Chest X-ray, AP view. Patient: 75 years old, sex M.
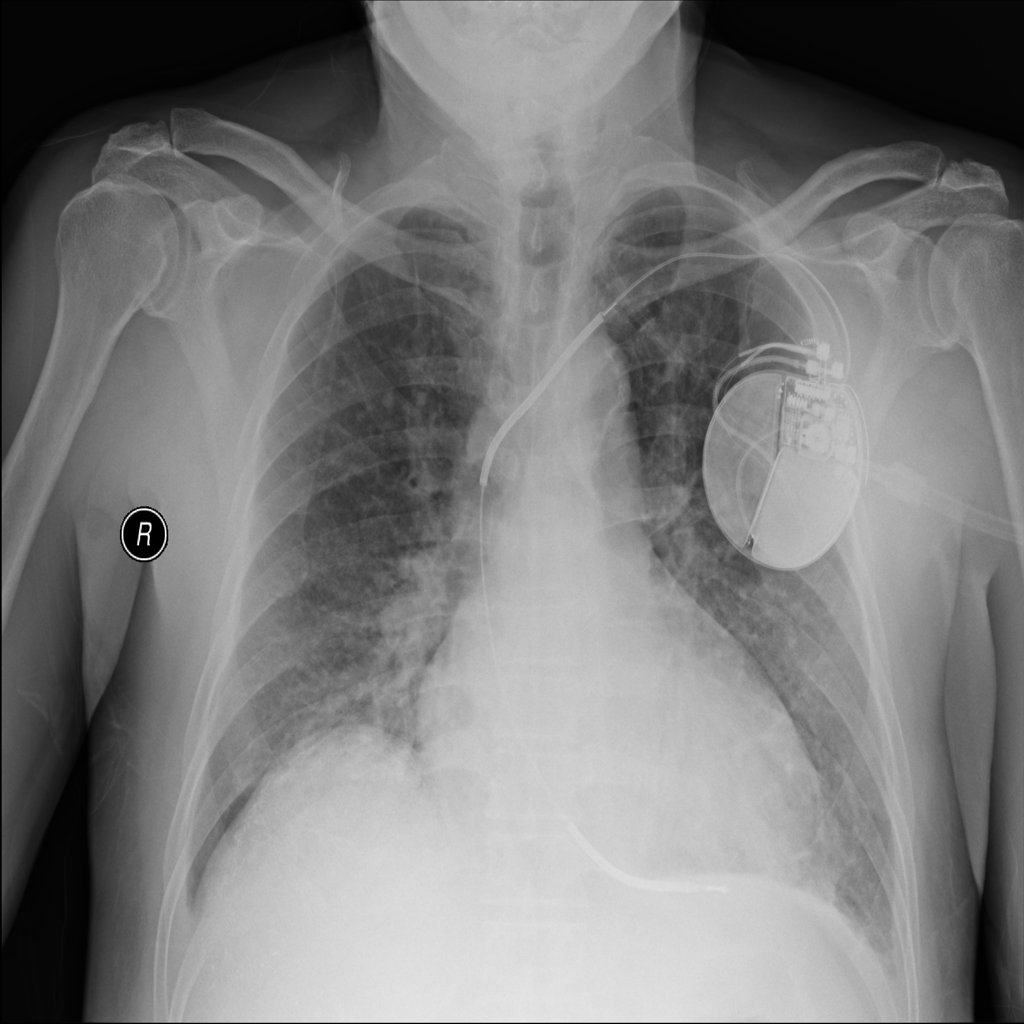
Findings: Cardiomegaly, Effusion